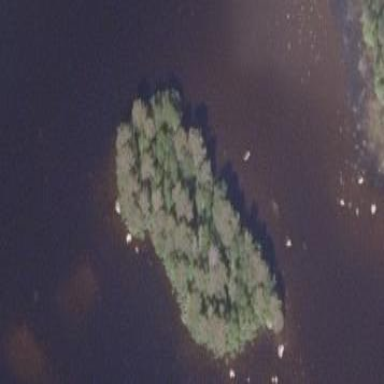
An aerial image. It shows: Image showing island.